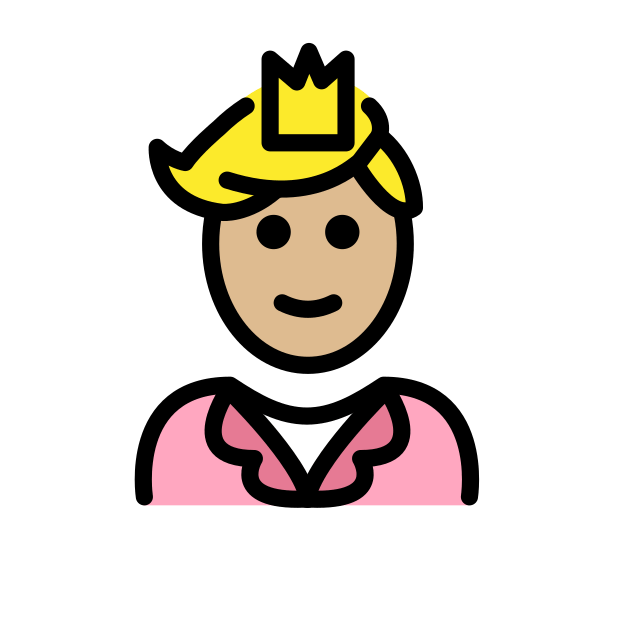
prince: medium-light skin tone